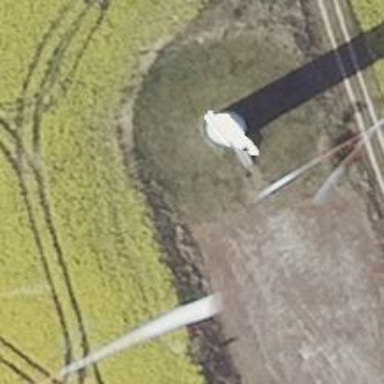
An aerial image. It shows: Wind generator of the horizontal axis type made by Vestas.